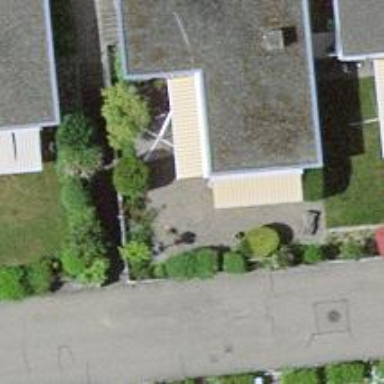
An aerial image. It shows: Garage.